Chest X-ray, PA view. Patient: 60 years old, sex F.
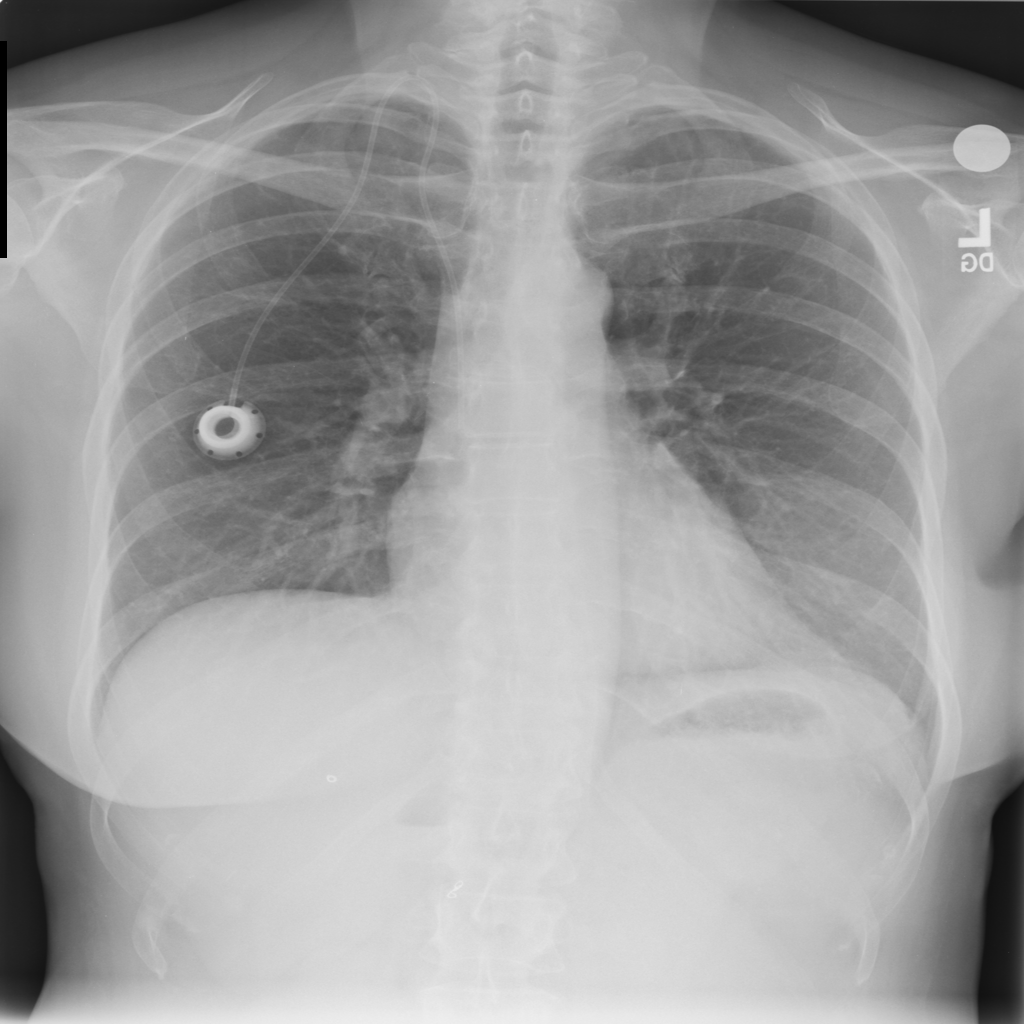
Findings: No Finding